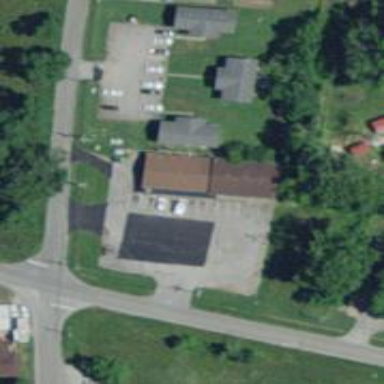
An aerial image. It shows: Convenience shop.